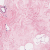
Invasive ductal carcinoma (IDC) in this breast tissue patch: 0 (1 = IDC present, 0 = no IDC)